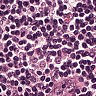
Metastatic tissue present: no